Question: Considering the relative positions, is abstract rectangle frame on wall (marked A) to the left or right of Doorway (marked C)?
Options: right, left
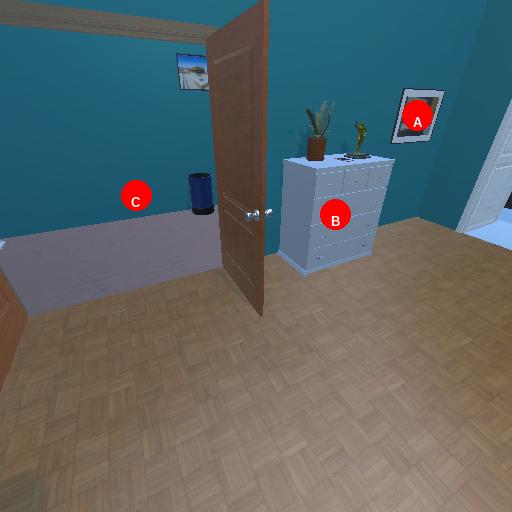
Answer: right